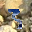
Label: 3